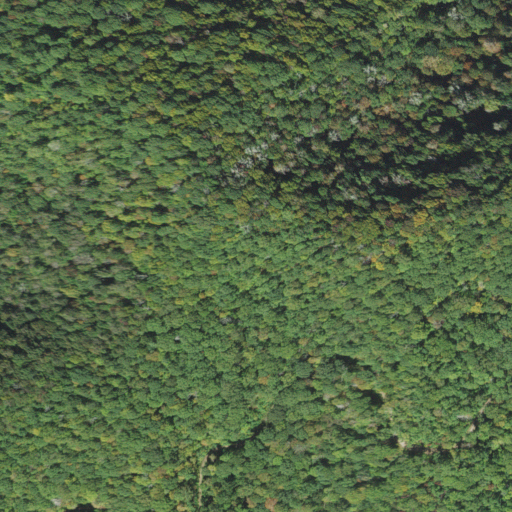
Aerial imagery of mountain in North Carolina named Sheepback Mountain containing deciduous forest and mixed forest